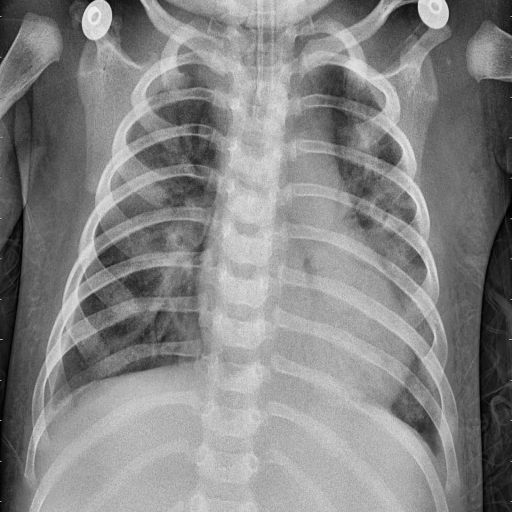
Finding: PNEUMONIA